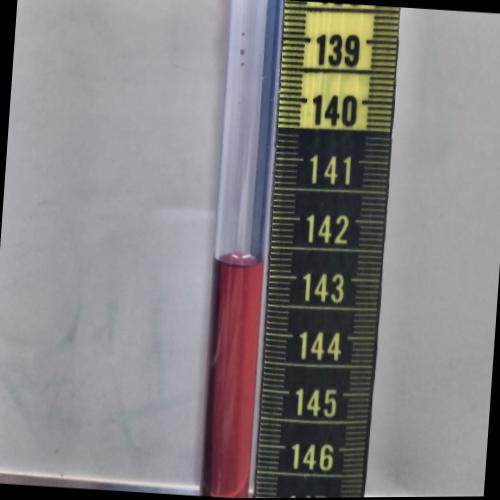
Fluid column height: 142.8 cm